Field crop: maize
Growth stage: 2
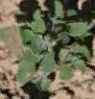
Species: chenopodium